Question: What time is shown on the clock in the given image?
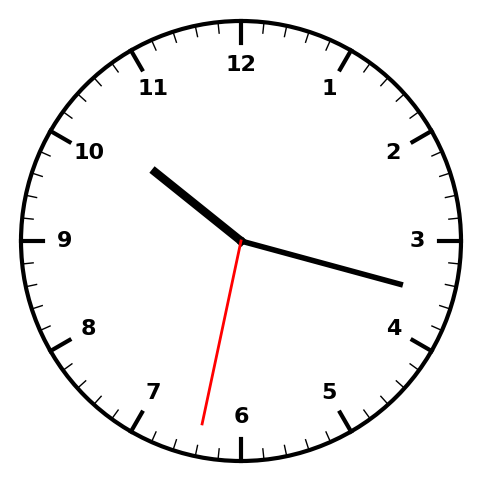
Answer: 10:17:32